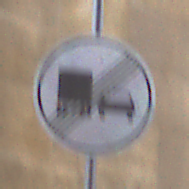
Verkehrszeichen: EndeUeberholverbotKraftfahrzeuge
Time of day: Midday
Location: Outdoor (Urban)
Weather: Overcast
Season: NotSpecified
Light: Natural